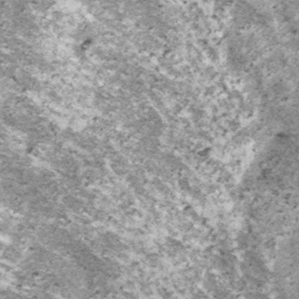
Label: frost